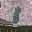
Label: 1